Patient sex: F
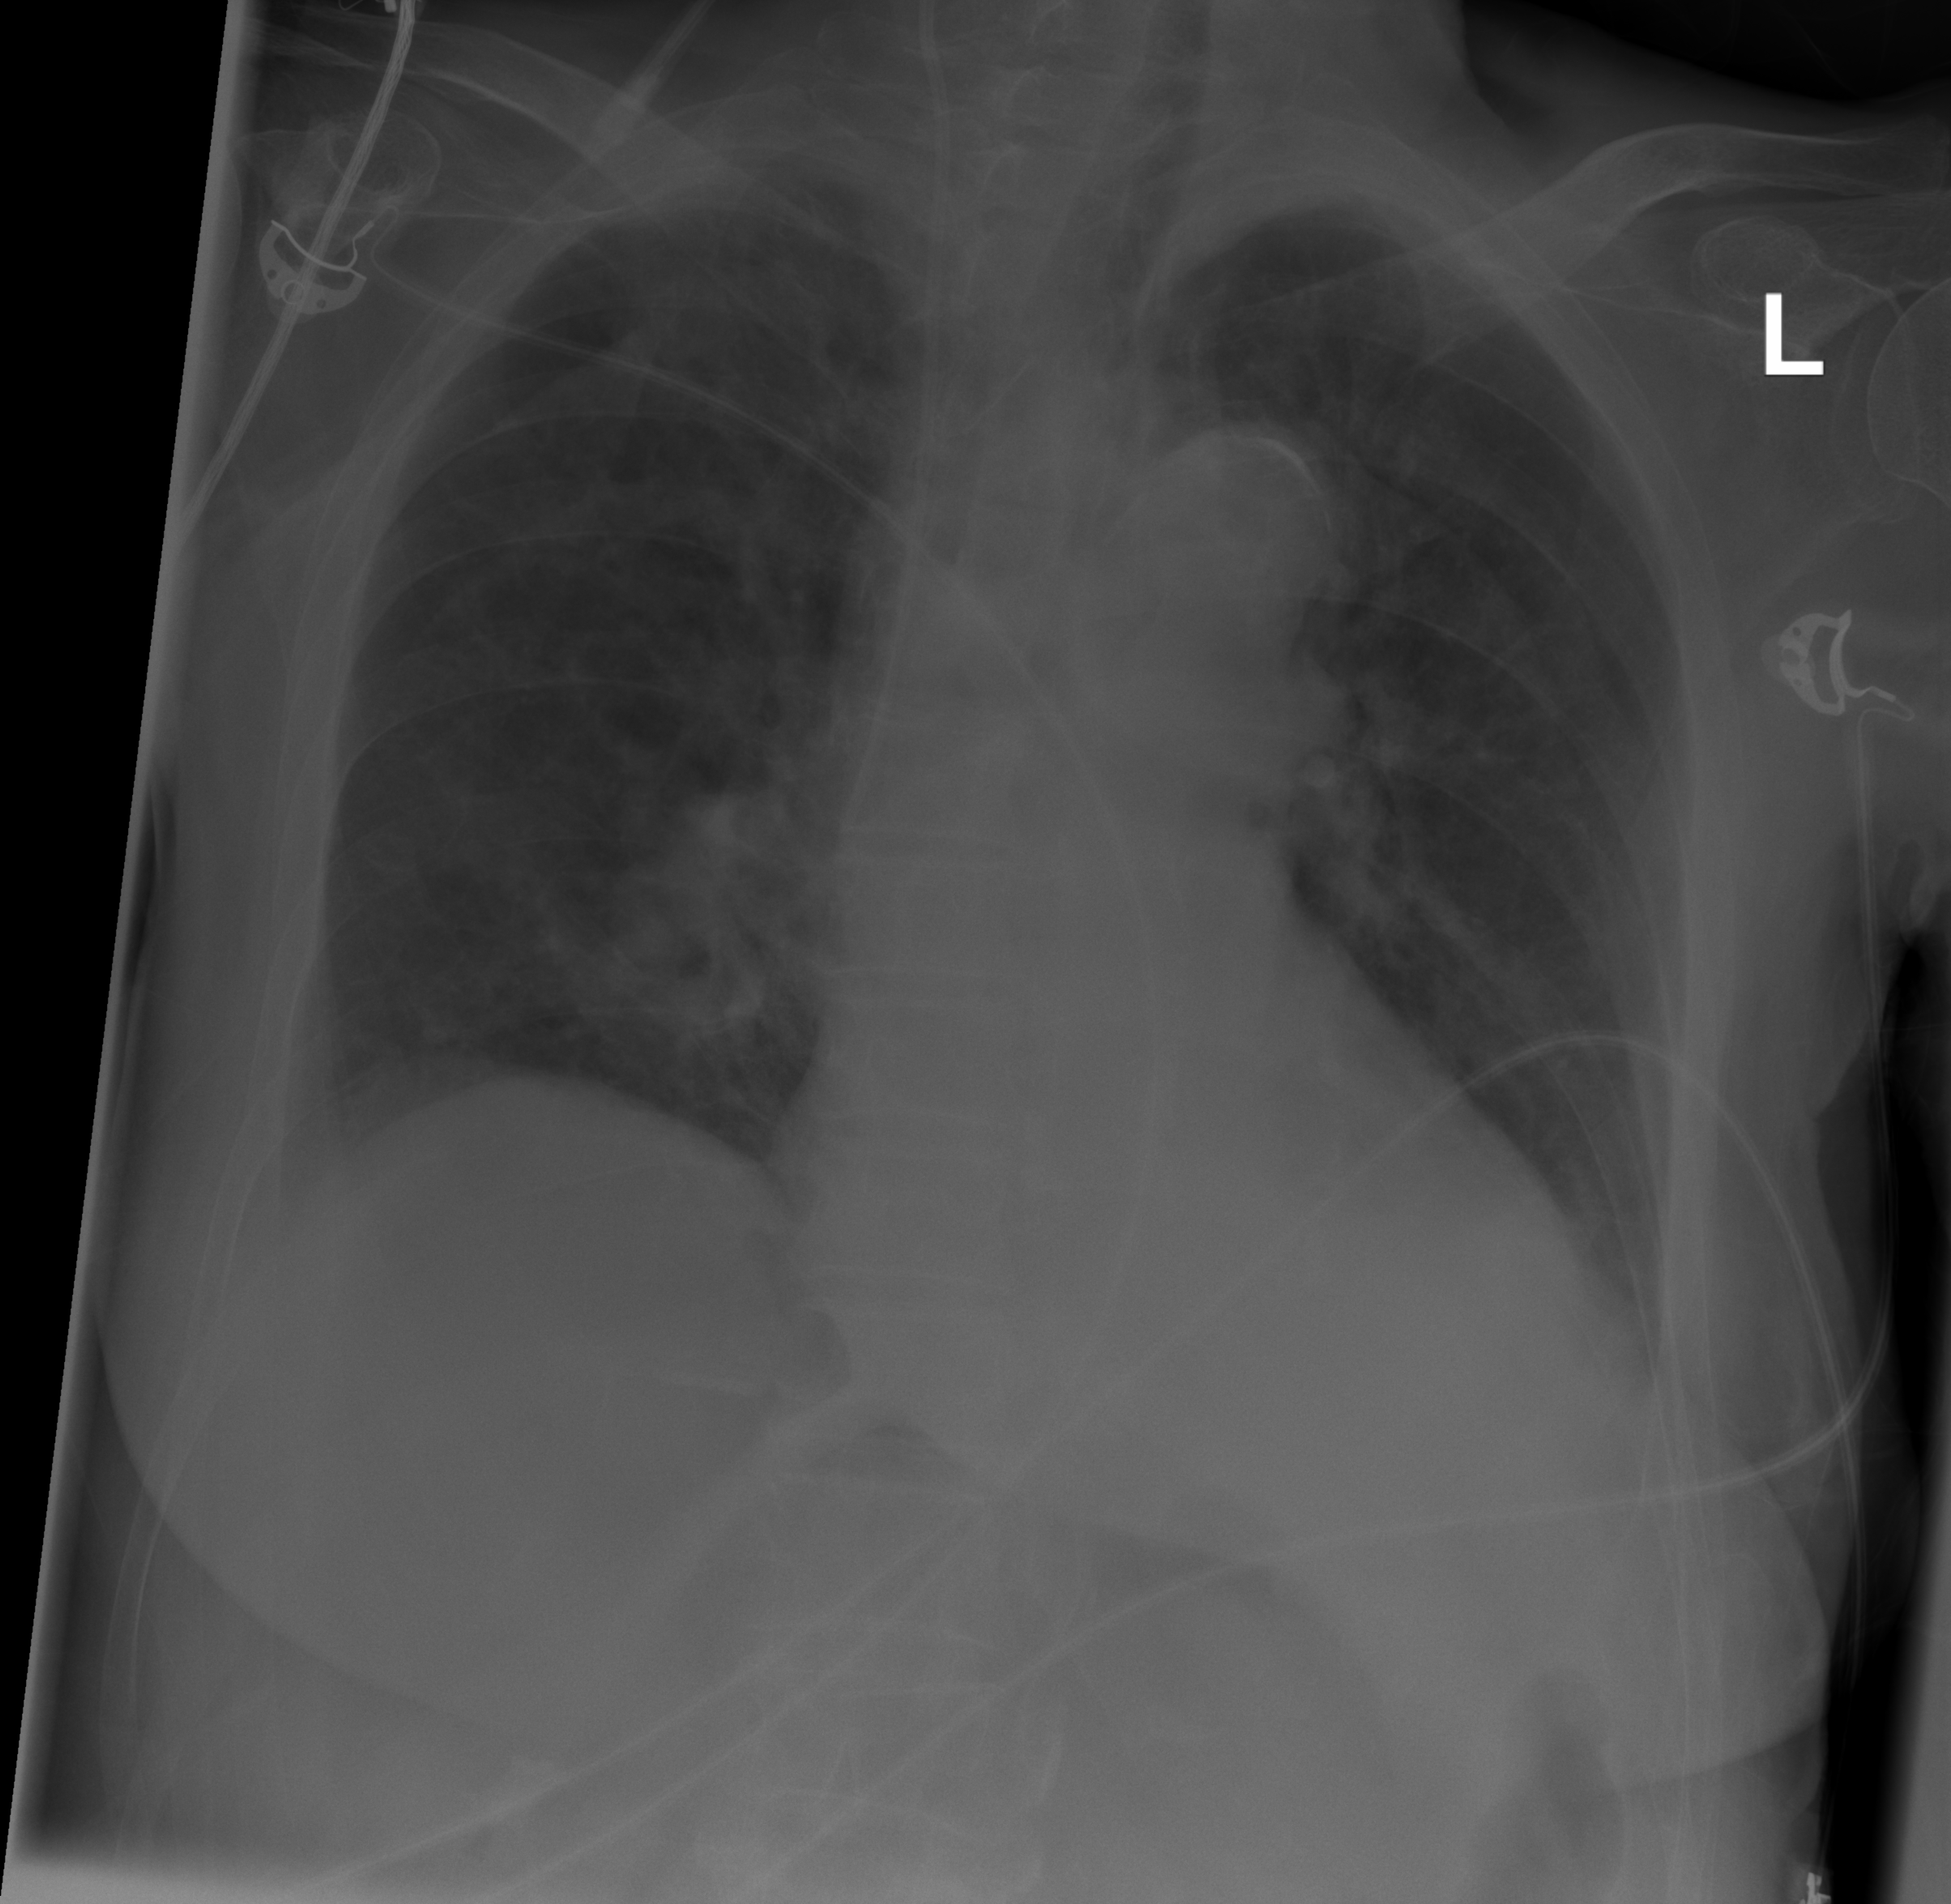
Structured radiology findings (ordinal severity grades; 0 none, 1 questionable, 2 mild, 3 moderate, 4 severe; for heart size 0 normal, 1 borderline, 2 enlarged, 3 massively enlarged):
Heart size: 0
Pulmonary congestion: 0
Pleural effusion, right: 2
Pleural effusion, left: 2
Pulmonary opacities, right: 0
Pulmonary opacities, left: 0
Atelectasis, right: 2
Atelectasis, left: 2